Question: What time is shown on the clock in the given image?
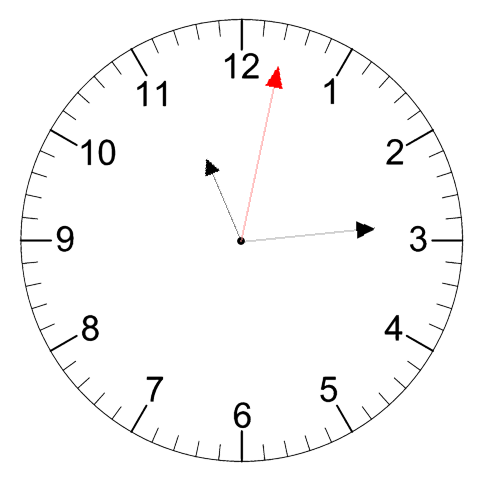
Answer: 11:14:02